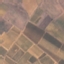
Land use / land cover: PermanentCrop